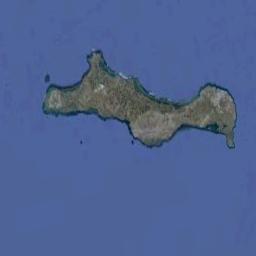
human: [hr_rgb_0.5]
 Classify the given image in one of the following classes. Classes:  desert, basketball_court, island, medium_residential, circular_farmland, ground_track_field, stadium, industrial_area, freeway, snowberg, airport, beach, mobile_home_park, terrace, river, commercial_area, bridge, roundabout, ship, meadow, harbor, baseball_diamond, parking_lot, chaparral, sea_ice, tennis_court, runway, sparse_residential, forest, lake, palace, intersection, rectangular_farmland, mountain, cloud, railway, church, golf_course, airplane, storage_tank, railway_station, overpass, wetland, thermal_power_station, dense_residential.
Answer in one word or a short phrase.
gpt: island